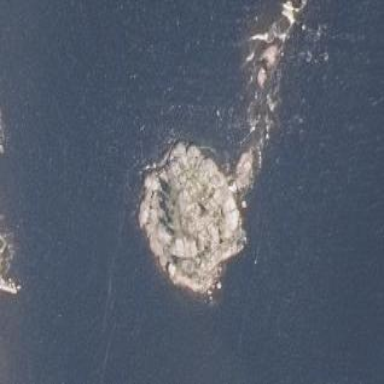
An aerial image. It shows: Islet located along the natural coastline.